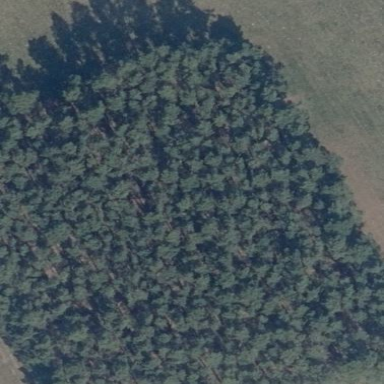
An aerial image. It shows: Forest area.